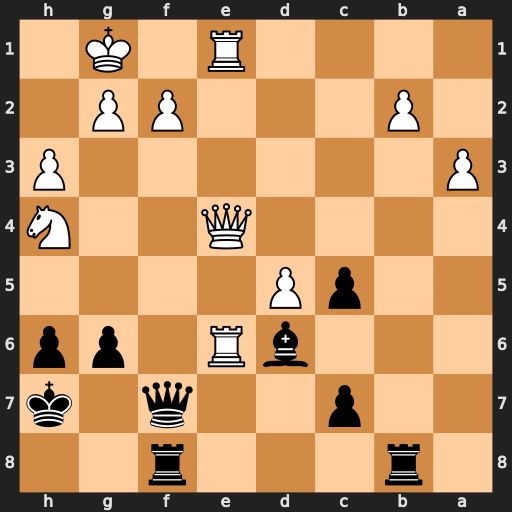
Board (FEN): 1r3r2/2p2q1k/3bR1pp/2pP4/4Q2N/P6P/1P3PP1/4R1K1
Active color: b
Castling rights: -
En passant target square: -
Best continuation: Qxf2+ Kh1 Qf1+ Rxf1 Rxf1#